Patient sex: M
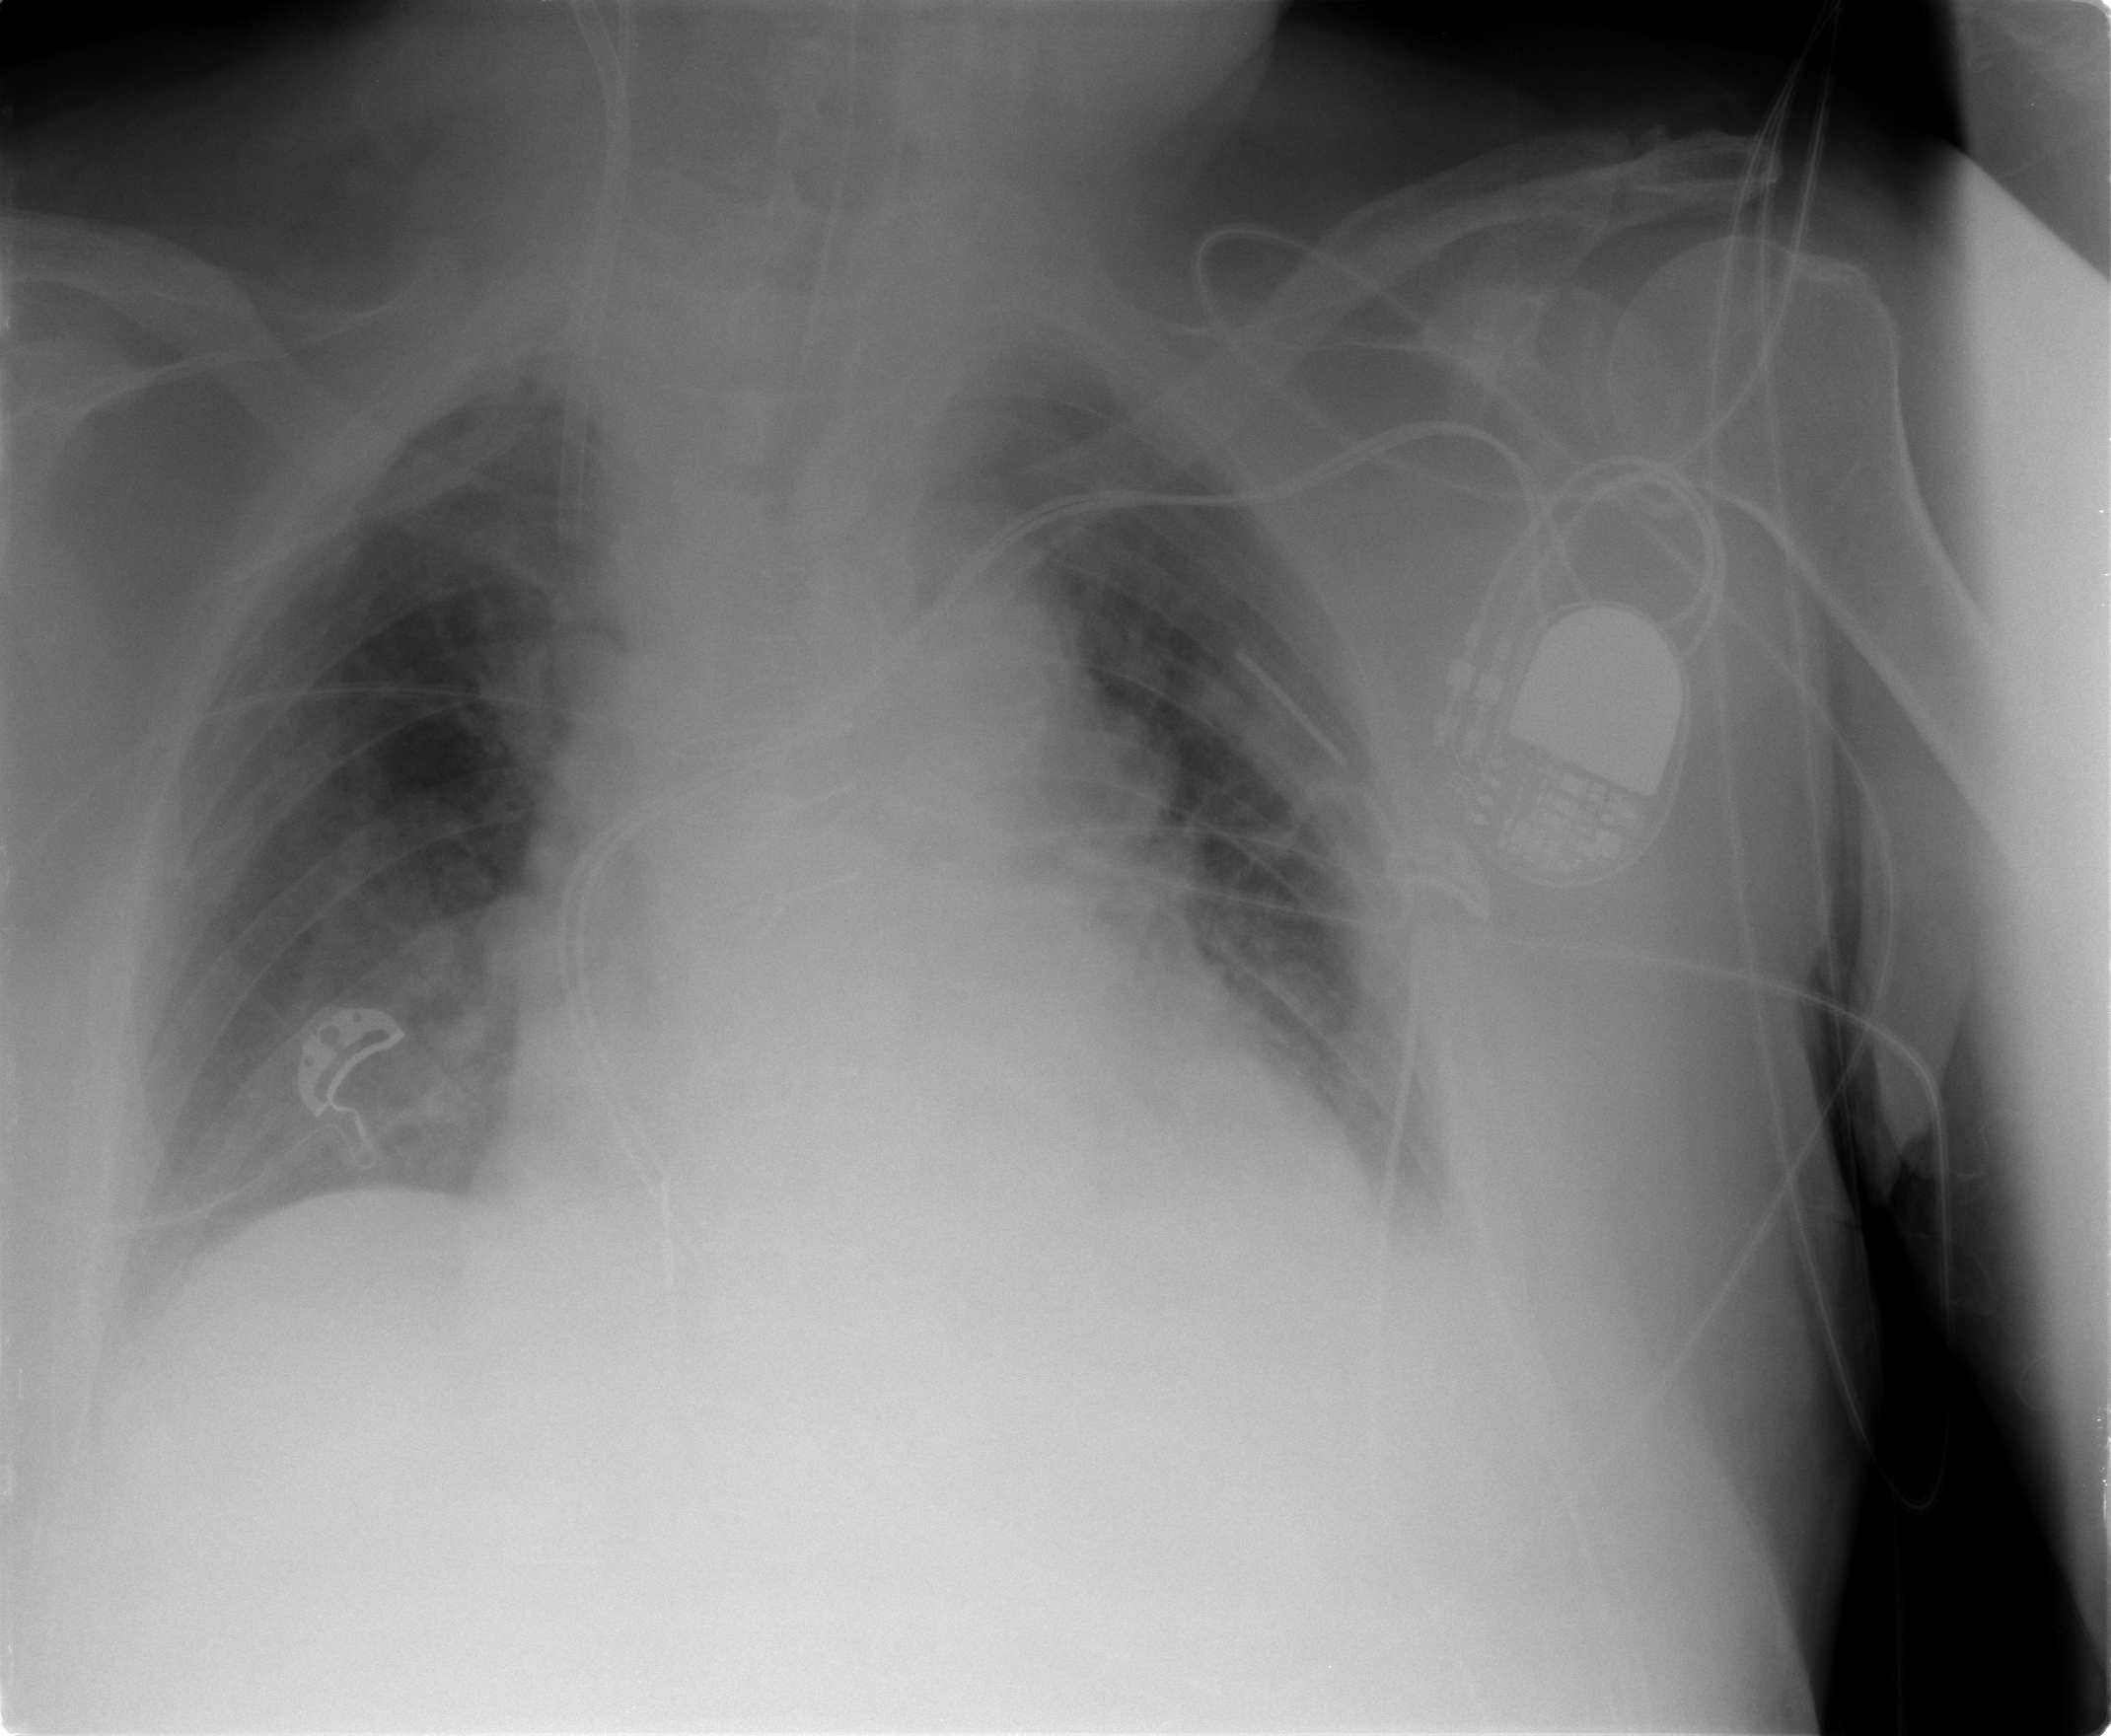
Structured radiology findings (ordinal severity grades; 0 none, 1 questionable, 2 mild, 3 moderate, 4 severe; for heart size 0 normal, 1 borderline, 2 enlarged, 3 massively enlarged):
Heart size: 2
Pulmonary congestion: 2
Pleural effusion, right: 1
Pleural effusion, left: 1
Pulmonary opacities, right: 1
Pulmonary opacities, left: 1
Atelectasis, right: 0
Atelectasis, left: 0